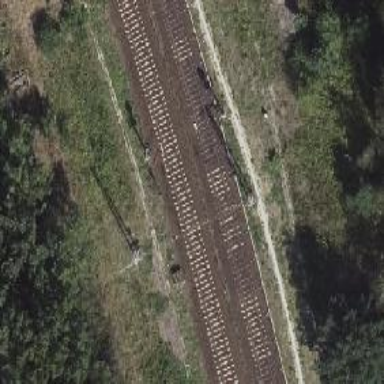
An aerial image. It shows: Milestone along the railway track with catenary mast.